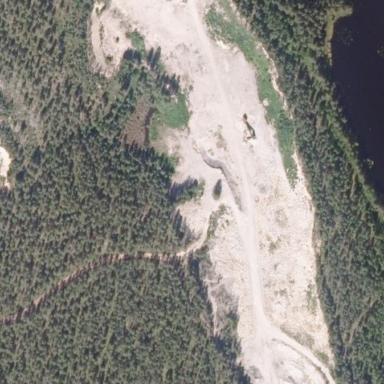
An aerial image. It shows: Quarry area rich in gravel resources.